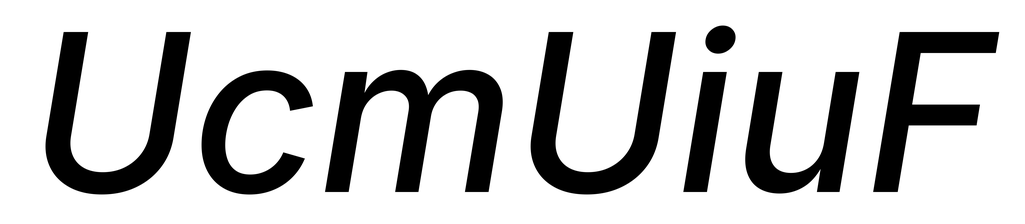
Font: Inter-Italic_Medium_Italic